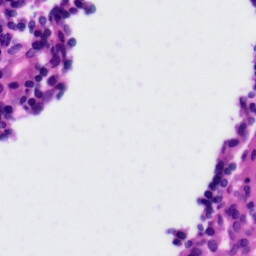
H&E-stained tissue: Tonsil